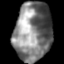
Tissue: skin
Cell type: Epithelial cells
Senescence score: 0.2623
Nuclear area (px): 2144
Mean DAPI intensity: 127.518